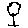
Label: tree